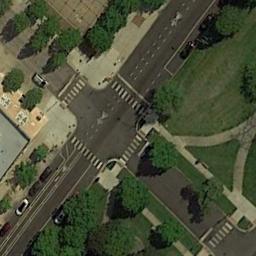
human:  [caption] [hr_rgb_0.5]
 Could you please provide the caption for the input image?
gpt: An intersection with sparse traffic is between some buildings and green areas .

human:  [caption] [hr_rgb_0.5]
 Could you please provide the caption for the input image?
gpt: There are several moving vehicles on the road at the intersection, And there are large lawns and some trees around the intersection .

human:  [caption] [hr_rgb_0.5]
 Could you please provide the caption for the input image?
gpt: There was traffic at the intersection .

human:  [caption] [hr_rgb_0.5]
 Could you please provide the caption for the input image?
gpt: There are many trees near the intersection .

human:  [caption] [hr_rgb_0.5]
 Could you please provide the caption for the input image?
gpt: There are some green trees and a green lawn beside the intersection .